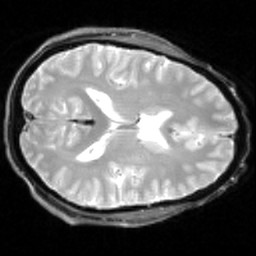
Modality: inplaneT2
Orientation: axial
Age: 44
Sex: male